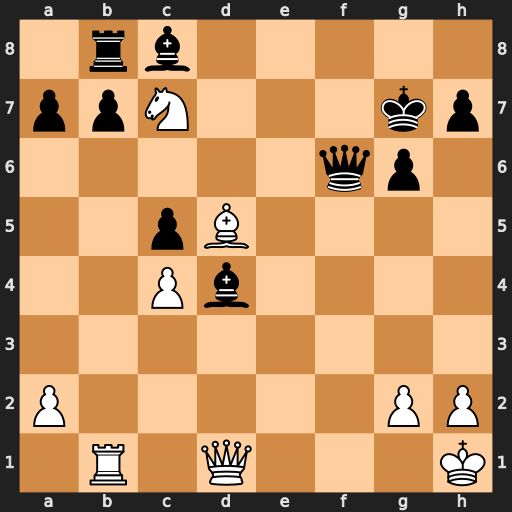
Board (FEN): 1rb5/ppN3kp/5qp1/2pB4/2Pb4/8/P5PP/1R1Q3K
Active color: w
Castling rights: -
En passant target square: -
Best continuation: Ne8+ Kh8 Nxf6